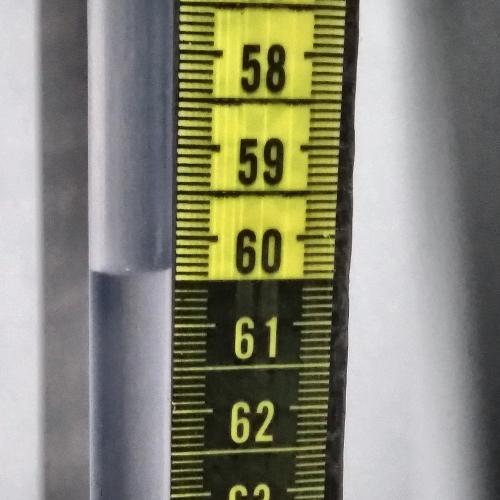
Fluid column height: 60.4 cm